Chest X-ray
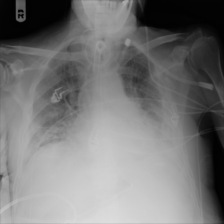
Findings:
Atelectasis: negative
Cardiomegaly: negative
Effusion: negative
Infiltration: negative
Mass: negative
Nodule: negative
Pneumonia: negative
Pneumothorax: negative
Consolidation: negative
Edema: negative
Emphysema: negative
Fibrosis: negative
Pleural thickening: negative
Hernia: negative